Question: I've seen several topics on this issue but none of the related questions seemed to bring a solution to me.
I'm trying to display a map using Google Maps API v3. On other sites I work on the code working correct, but in this particular case it just wont work.
Things I did:
- - '//''http://'- 'true''false'- 'addDomListener'- - -
This is my code:
'''
<script type="text/javascript">
function render_map() {
var oCanvas = document.getElementById("map_canvas");
var aMapOptions = {
center: new google.maps.LatLng(52.<PHONE>, 5.<PHONE>),
zoom: 12,
mapTypeId: google.maps.MapTypeId.ROADMAP
};
var oMap = new google.maps.Map(oCanvas, aMapOptions);
}
$(document).ready(function() {
render_map();
});
</script>
'''
Console shows no errors or whatsoever. The only output I get is this:

Any suggestions are highly appreciated. Maybe I'm just overlooking something really silly..?
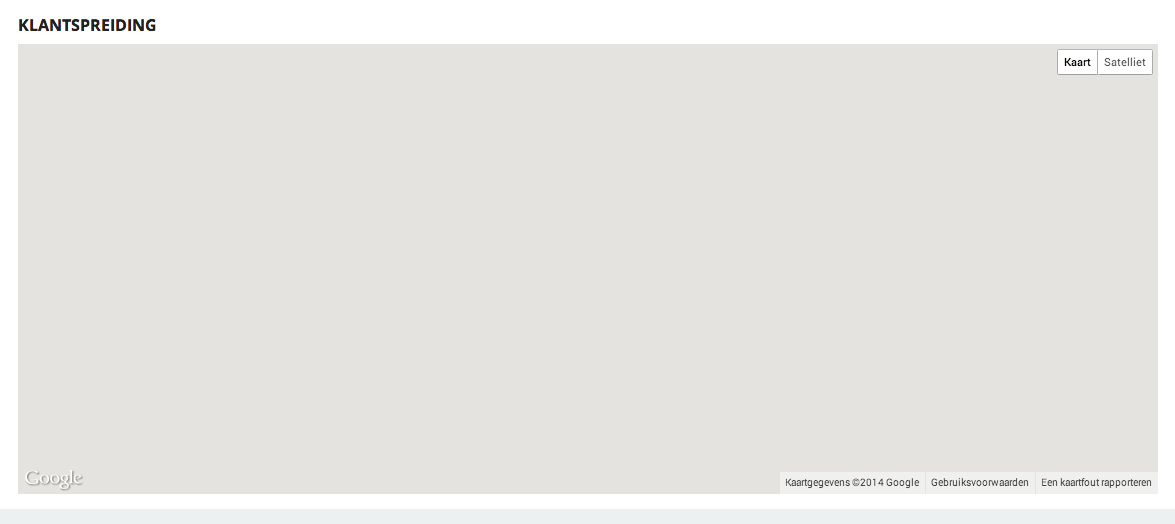
Answer: I found the script was functioning as expected but due to a CSS-rule I encountered this behavior. In my case it was caused by a CSS rule 'div { overflow:auto; }'. Silly.. nonetheless maybe helpful to someone else in the future.